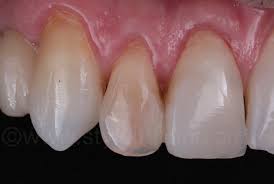
Condition: Tooth Discoloration